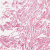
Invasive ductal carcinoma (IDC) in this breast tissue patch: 0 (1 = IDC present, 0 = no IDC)